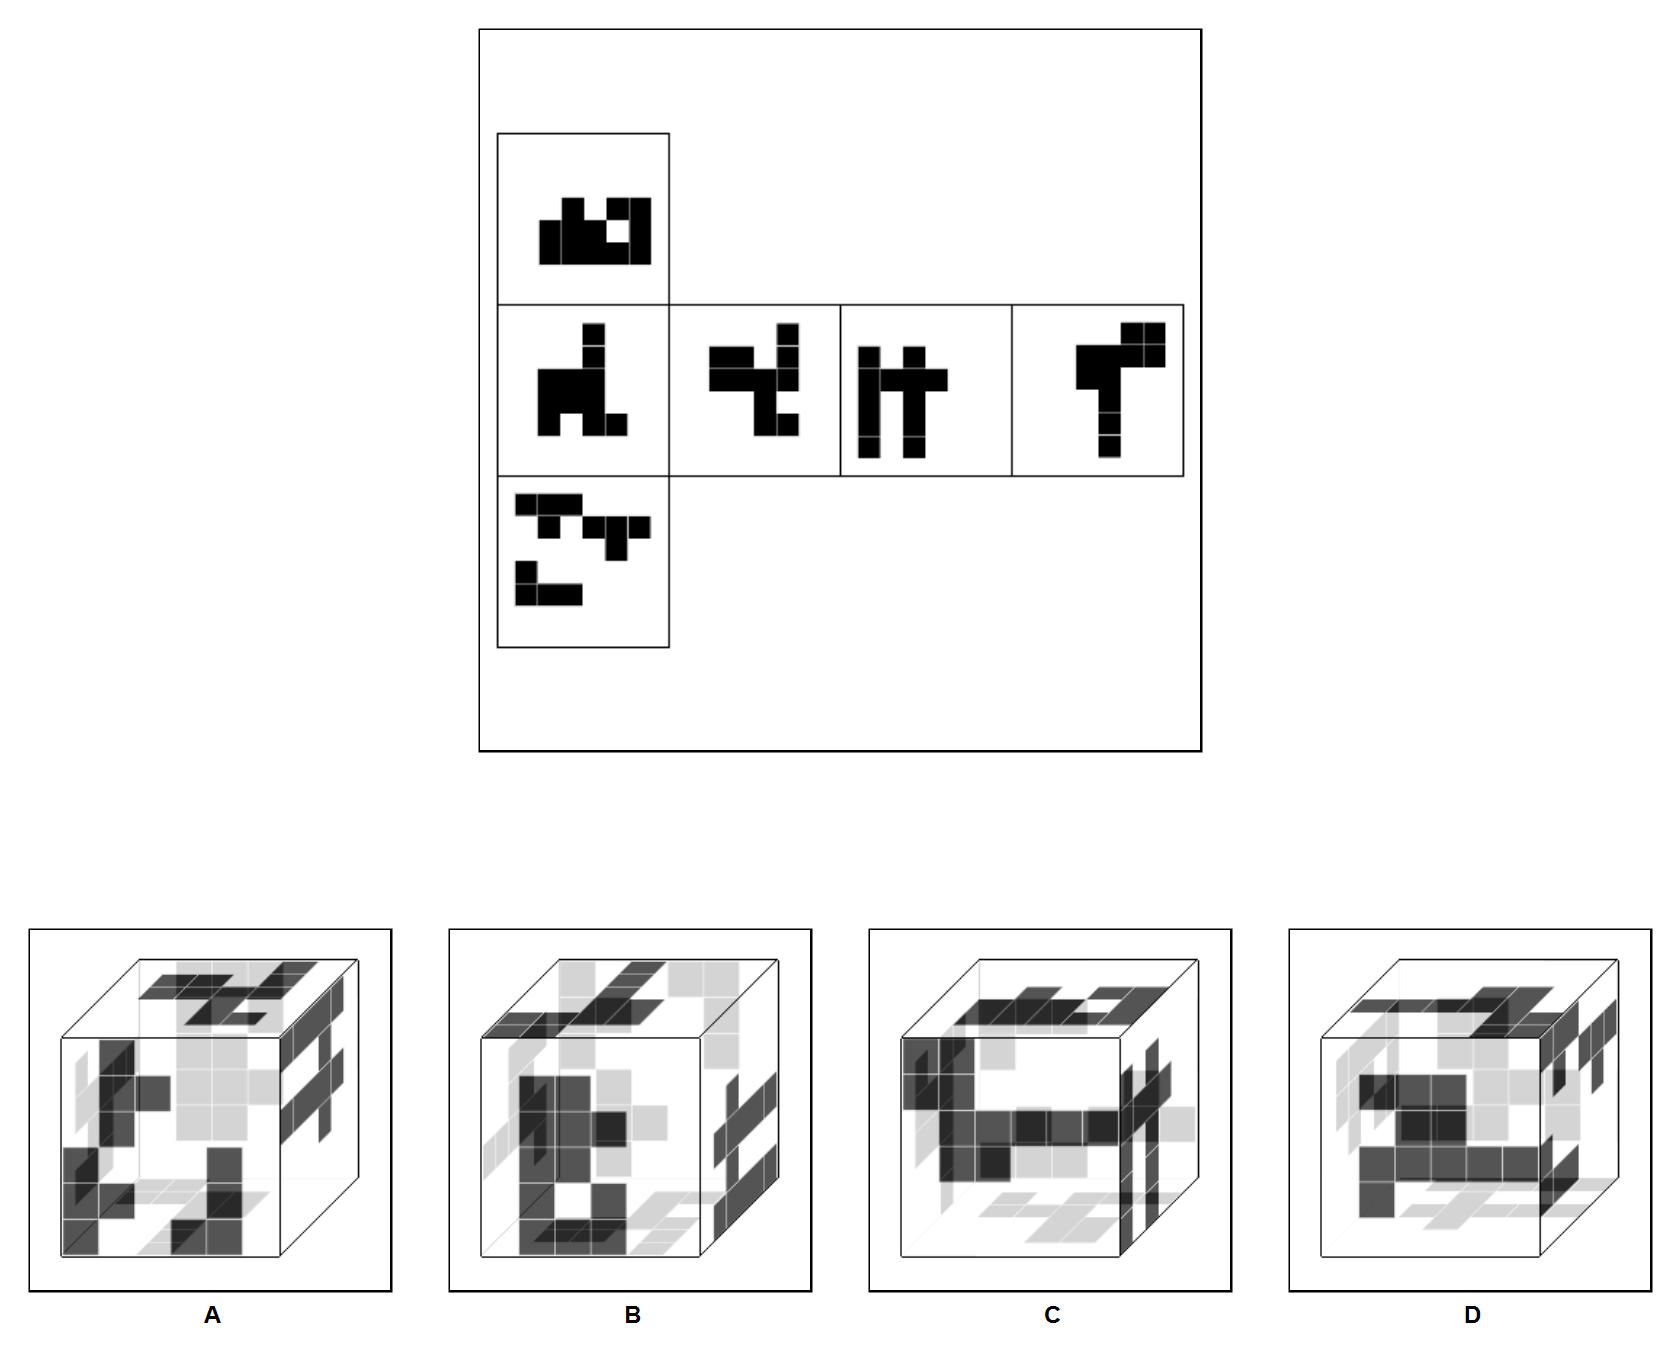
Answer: B